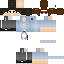
A male human skin with light skin, wearing brown long hair dressed in a blue hoodie and black pants, featuring a closed mouth.